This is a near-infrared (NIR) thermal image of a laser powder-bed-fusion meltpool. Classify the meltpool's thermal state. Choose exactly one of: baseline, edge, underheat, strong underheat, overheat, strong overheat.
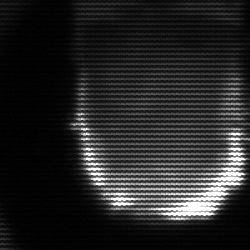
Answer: baseline